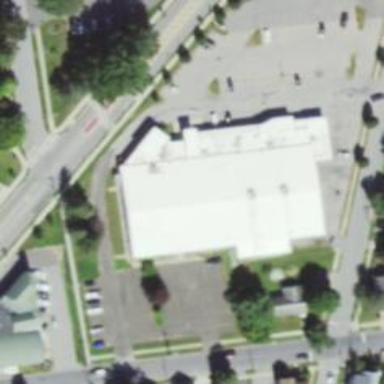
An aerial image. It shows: Building that houses bowling alley.